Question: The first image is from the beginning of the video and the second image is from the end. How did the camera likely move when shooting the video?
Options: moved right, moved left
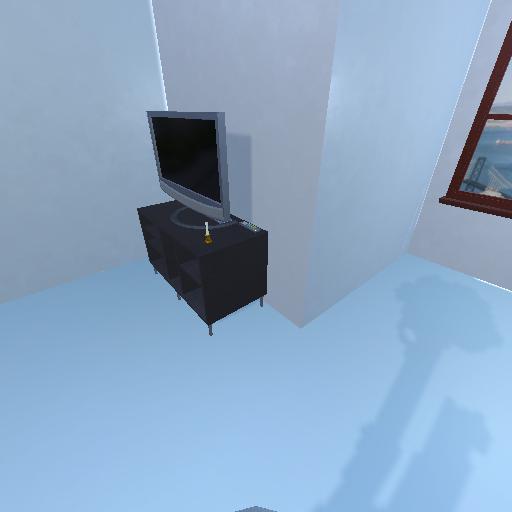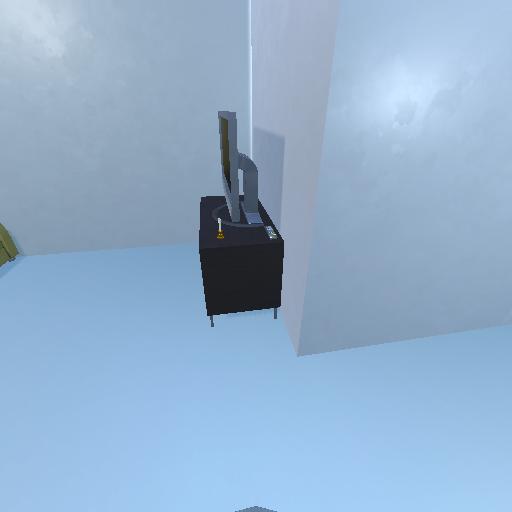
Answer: moved right